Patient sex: F
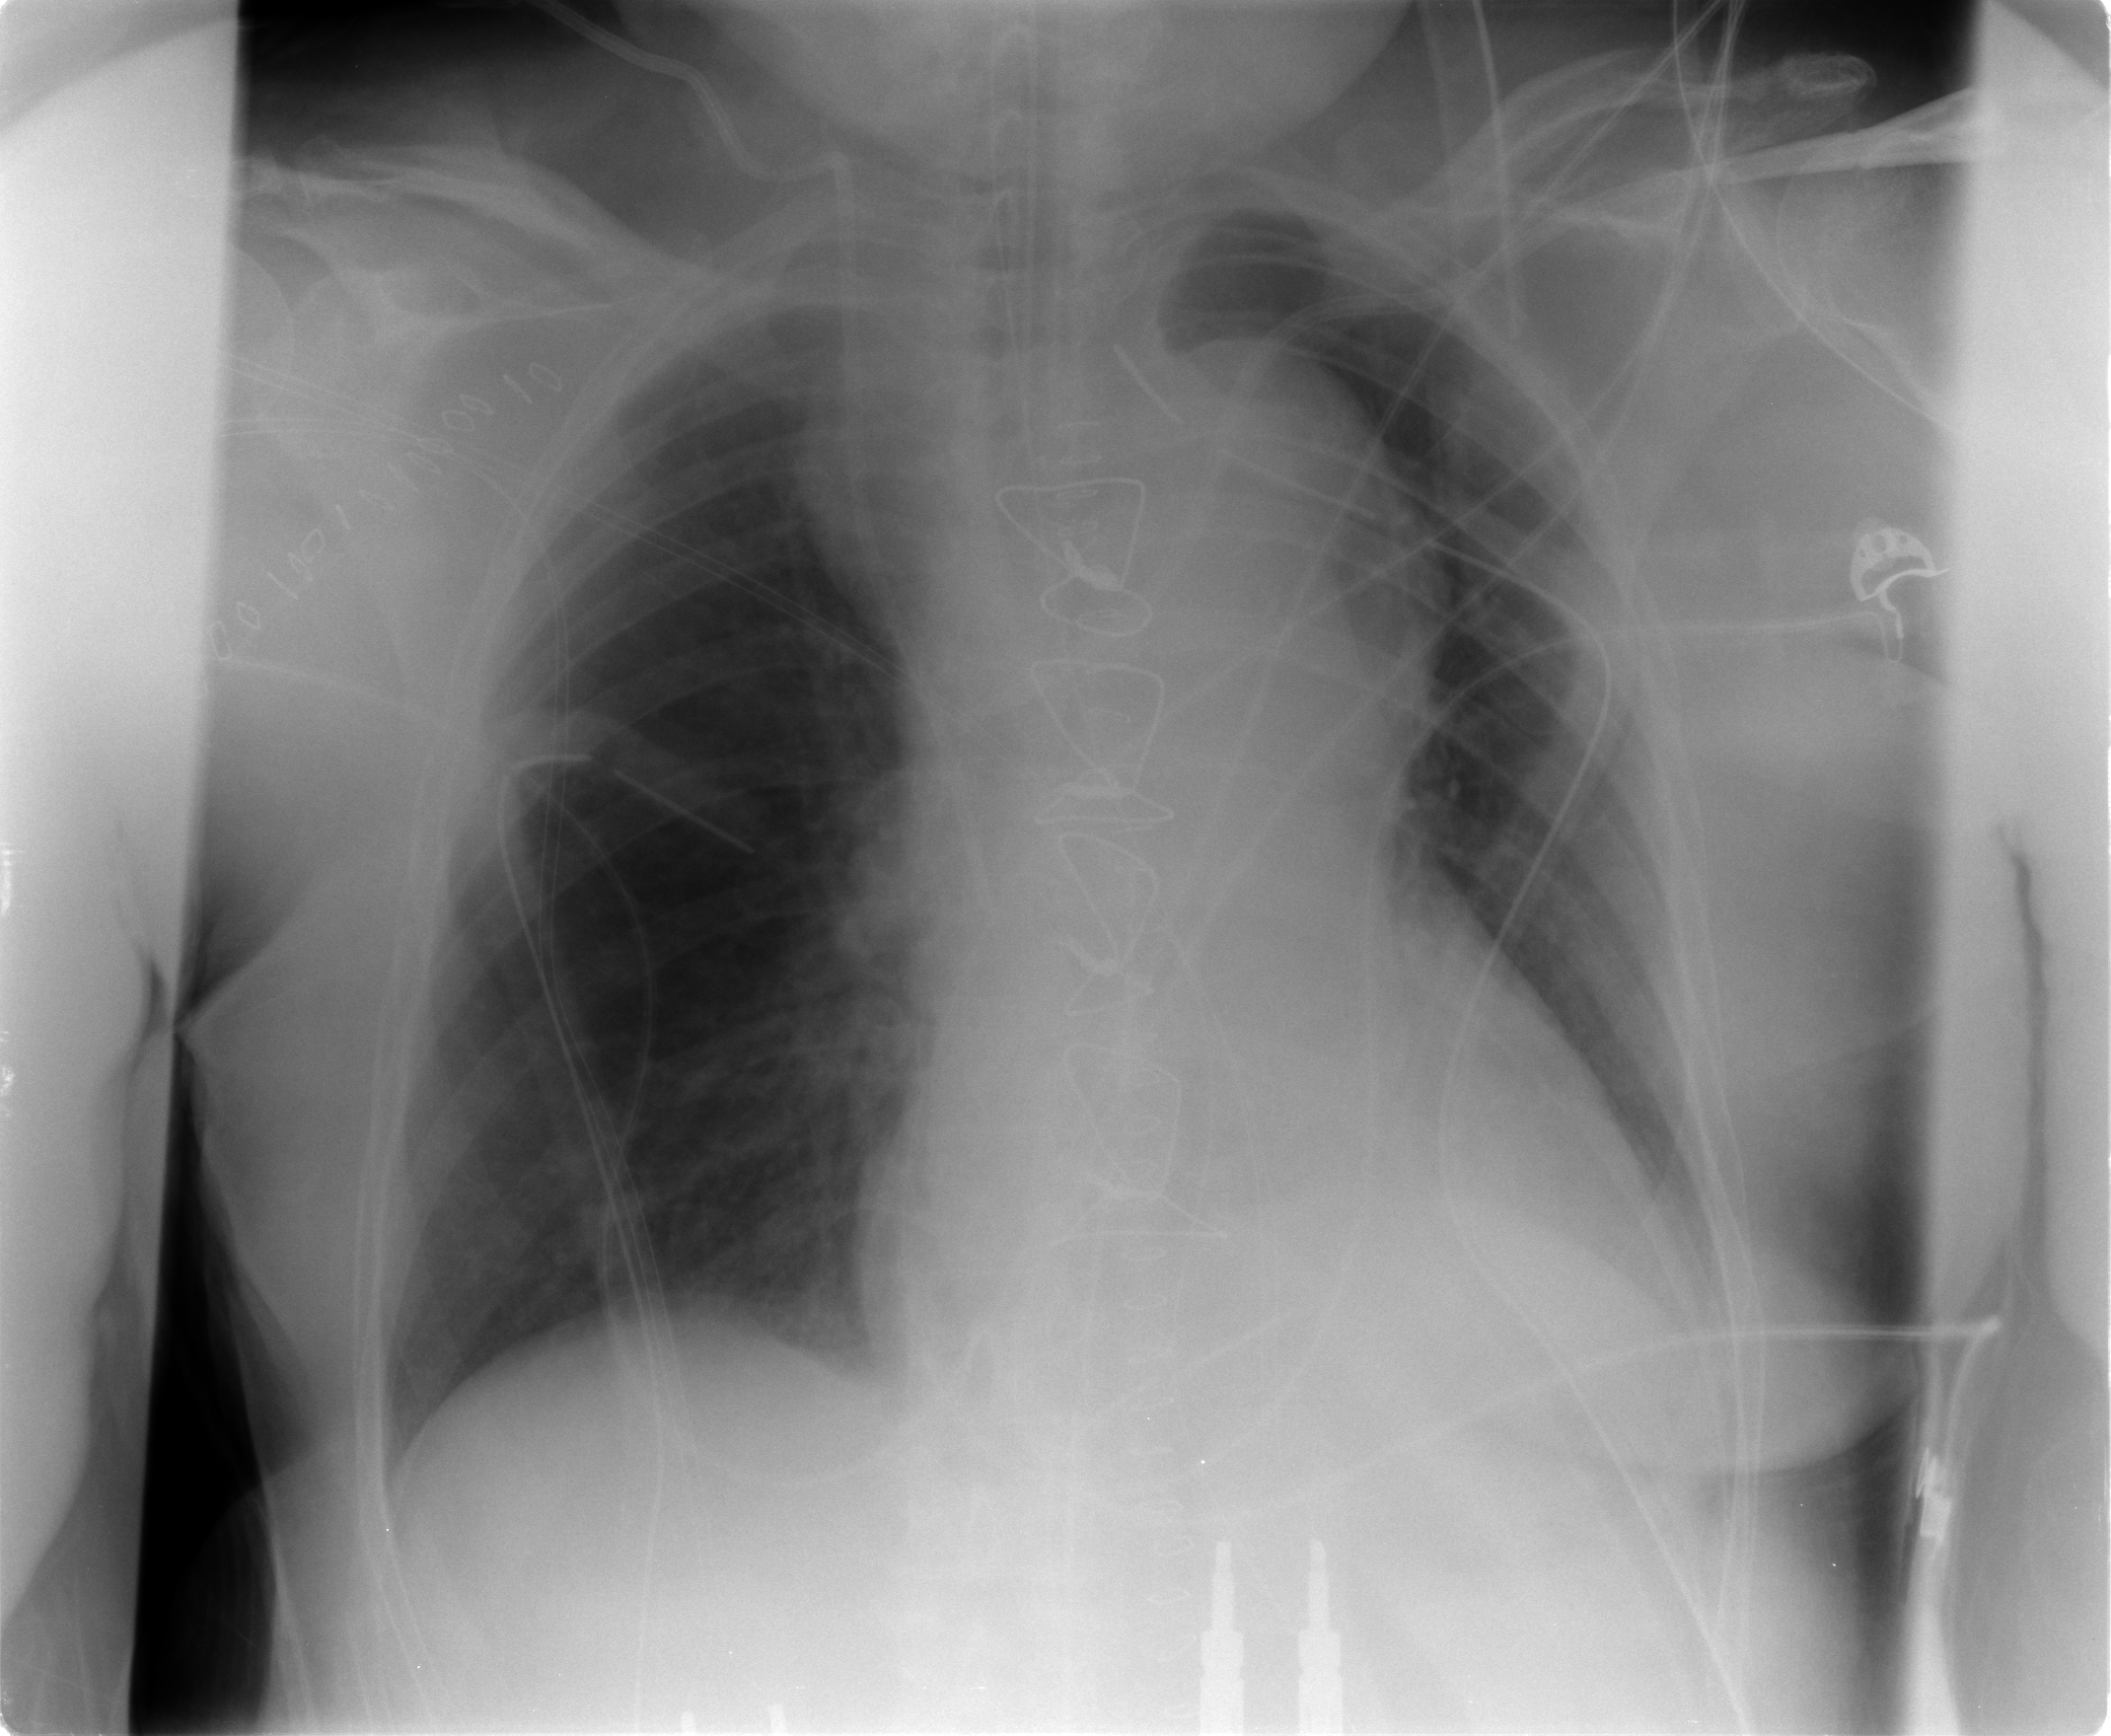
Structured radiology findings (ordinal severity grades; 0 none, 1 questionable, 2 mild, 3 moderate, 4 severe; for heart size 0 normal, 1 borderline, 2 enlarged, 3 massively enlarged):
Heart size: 2
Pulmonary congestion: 2
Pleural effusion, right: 2
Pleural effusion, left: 2
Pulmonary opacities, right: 0
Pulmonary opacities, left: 0
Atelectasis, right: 2
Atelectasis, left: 0